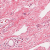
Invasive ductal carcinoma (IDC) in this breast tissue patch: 0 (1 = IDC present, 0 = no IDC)